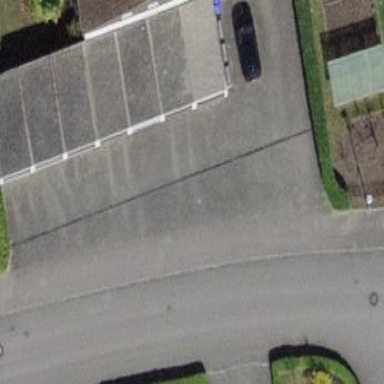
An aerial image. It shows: Group of garages.